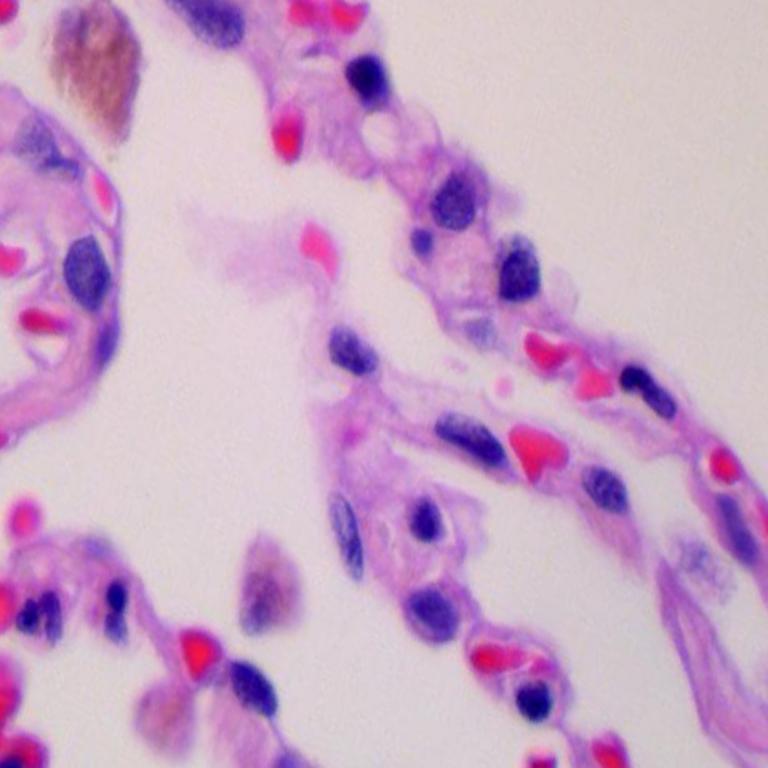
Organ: lung
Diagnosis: benign